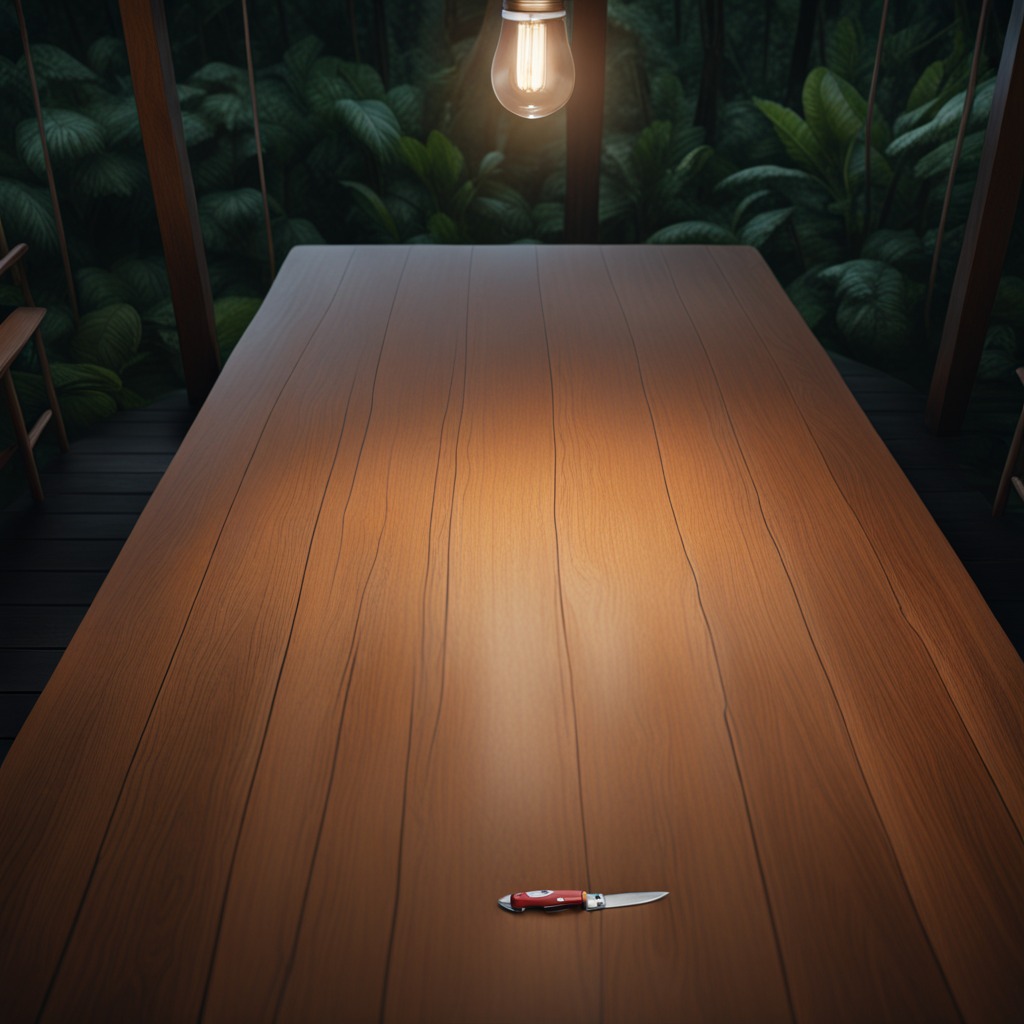
A utility knife is lying on a wooden table inside a jungle field workshop tent at night dim ambient light soft shadows worn but